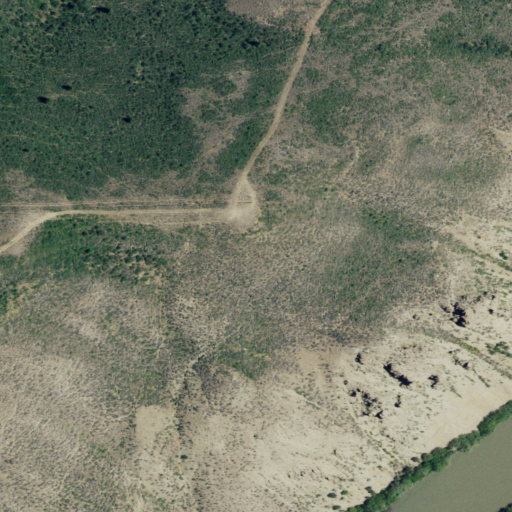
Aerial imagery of valley in Idaho named Bear Lake Valley containing shrub, evergreen forest, and open water